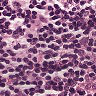
Metastatic tissue present: no